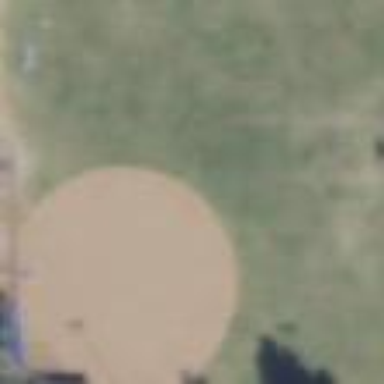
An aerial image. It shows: Softball pitch for leisure sports.